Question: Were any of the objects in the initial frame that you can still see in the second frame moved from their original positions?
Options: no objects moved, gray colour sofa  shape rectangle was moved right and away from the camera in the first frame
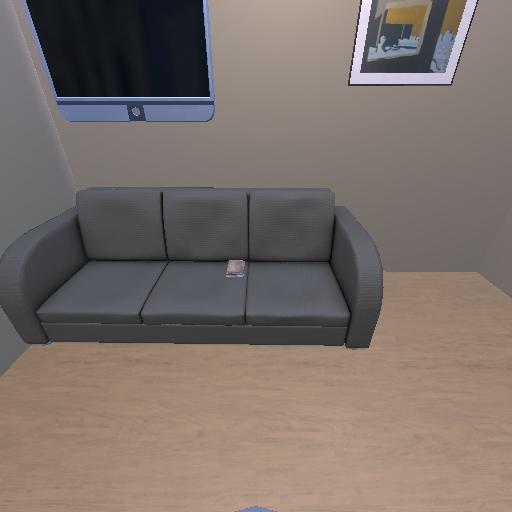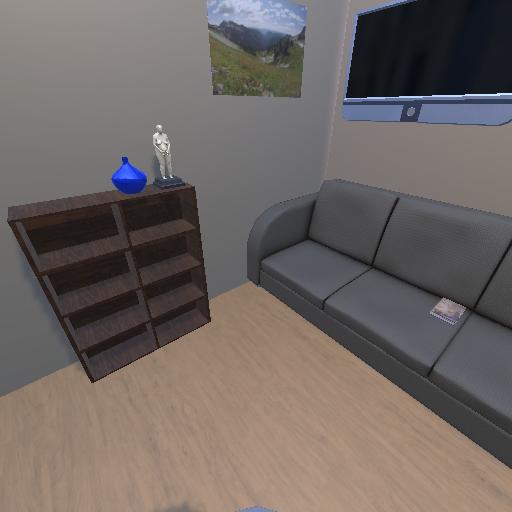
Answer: no objects moved